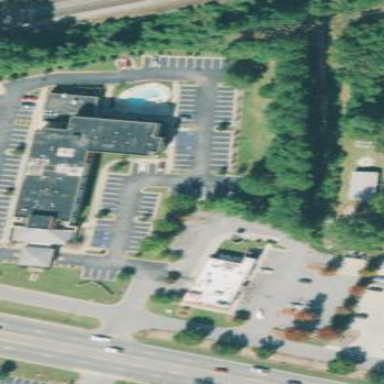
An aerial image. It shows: Hotel building.